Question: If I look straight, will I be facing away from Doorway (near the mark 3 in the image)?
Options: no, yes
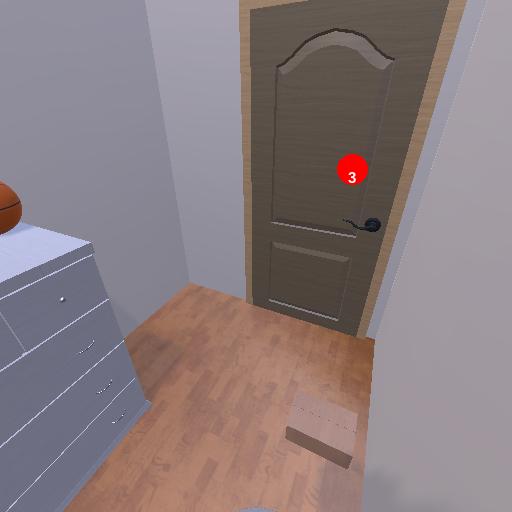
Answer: no